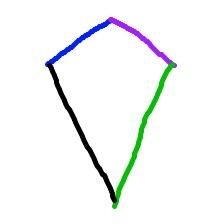
Shape: kite